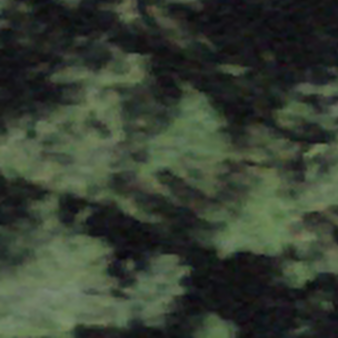
Label: other